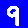
Digit: 9